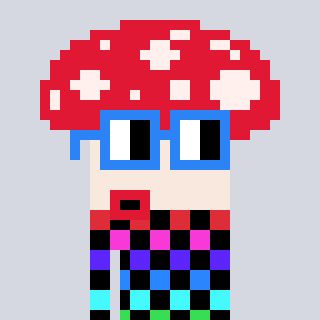
a pixel art character with square blue glasses, a mushroom-shaped head and a redpinkish-colored body on a cool background